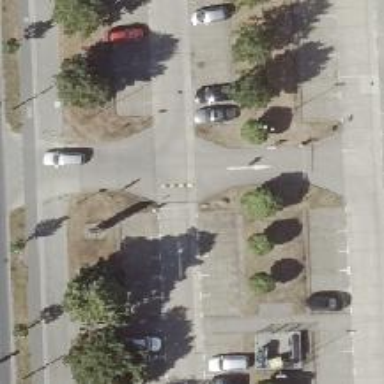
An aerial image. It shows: Traffic calming table.